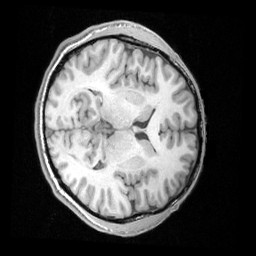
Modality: T1w
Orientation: axial
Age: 33
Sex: male
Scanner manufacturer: siemens
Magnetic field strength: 3 T
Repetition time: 1.62 s
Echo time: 0.003 s